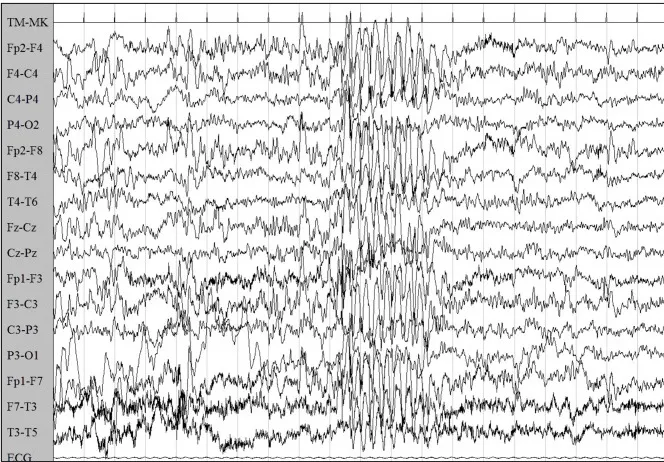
EEG showed synchronous symmetrical irregular 2.5-3 Hz spike-and-wave sequences, facilitated by hyperventilation, consistent with atypical absence seizure.
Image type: electrography (eeg)